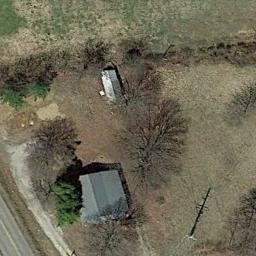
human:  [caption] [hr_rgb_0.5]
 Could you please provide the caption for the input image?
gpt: In a sparse residential area there is a house and many withered trees surrounded by open spaces .

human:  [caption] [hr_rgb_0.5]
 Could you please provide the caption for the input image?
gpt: The sparse residential is on the bare land next to some trees and a road .

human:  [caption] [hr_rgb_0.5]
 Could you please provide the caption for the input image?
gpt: Many trees are beside the sparse residential .

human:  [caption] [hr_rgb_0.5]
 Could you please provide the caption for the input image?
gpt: A path leads to these two houses which are surrounded by lawn .

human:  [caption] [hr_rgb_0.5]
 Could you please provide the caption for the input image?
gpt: A sparse residential area with two buildings and some brown trees .